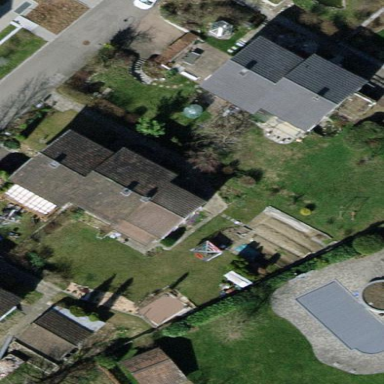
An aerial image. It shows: Semidetached house with gabled roof.